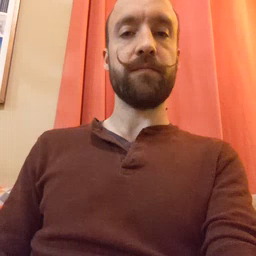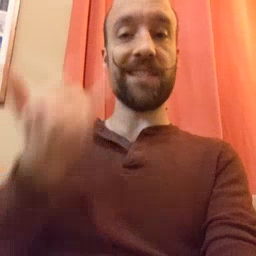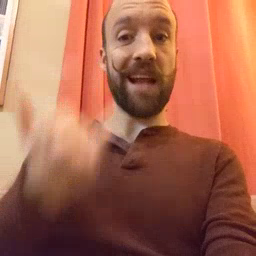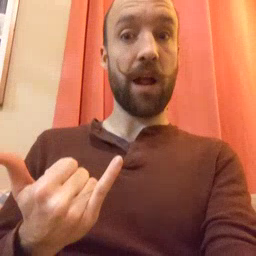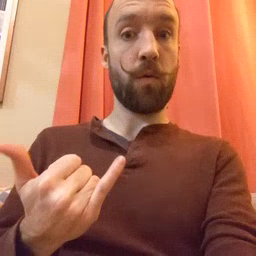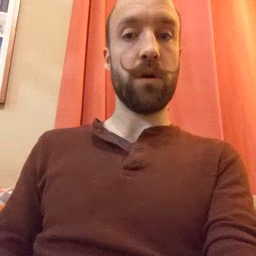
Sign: now